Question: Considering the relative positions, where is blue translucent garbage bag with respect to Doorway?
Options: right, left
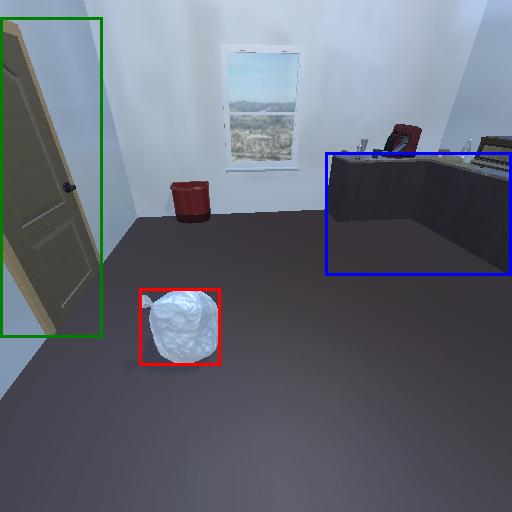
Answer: right